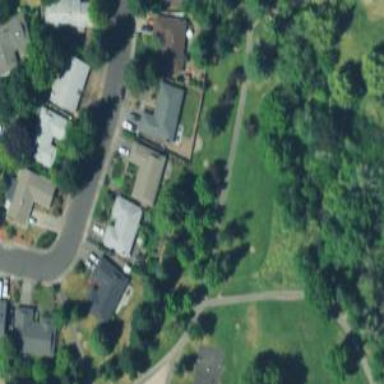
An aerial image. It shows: Disc golf hole.